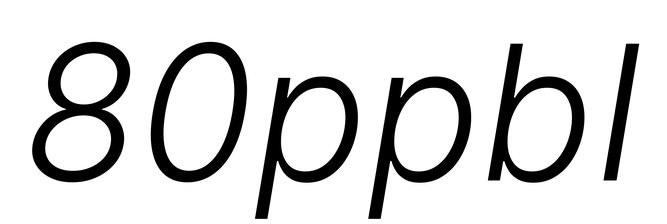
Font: Inter-Italic_Light_Italic